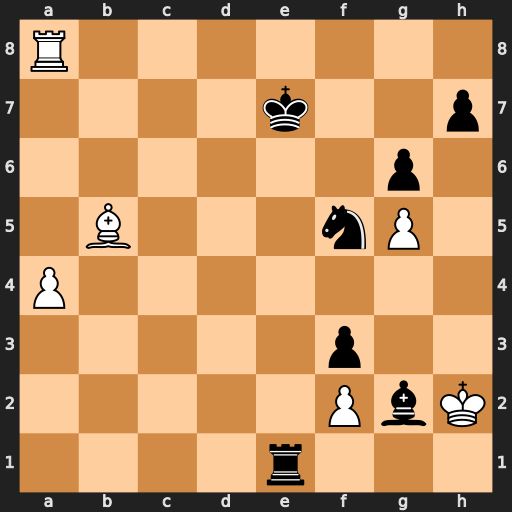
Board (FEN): R7/4k2p/6p1/1B3nP1/P7/5p2/5PbK/4r3
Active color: w
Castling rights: -
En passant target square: -
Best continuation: Re8+ Kd6 Rxe1